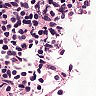
Metastatic tissue present: no